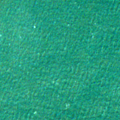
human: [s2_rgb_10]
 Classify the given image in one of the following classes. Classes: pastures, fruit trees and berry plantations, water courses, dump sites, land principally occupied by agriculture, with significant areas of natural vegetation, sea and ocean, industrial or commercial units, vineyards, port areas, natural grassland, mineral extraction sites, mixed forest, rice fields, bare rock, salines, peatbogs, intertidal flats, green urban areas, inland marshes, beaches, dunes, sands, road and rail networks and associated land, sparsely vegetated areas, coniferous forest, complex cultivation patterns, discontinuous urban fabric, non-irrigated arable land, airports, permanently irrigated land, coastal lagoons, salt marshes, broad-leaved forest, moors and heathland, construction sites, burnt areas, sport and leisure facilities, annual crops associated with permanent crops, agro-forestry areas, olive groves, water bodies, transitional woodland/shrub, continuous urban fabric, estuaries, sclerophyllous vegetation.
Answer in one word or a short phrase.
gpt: sea and ocean